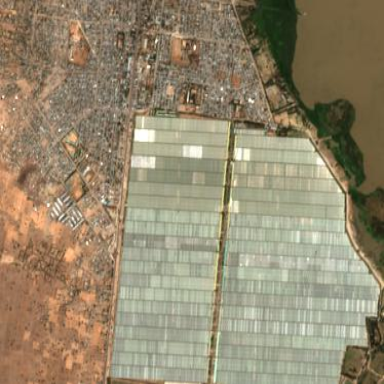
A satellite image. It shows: Greenhouse designed for horticulture purposes.